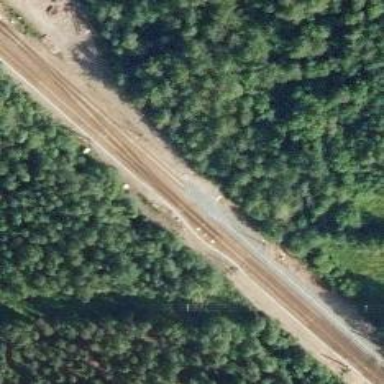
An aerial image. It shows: Railway track with continuous electrified contact lines.